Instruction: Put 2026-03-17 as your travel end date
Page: home
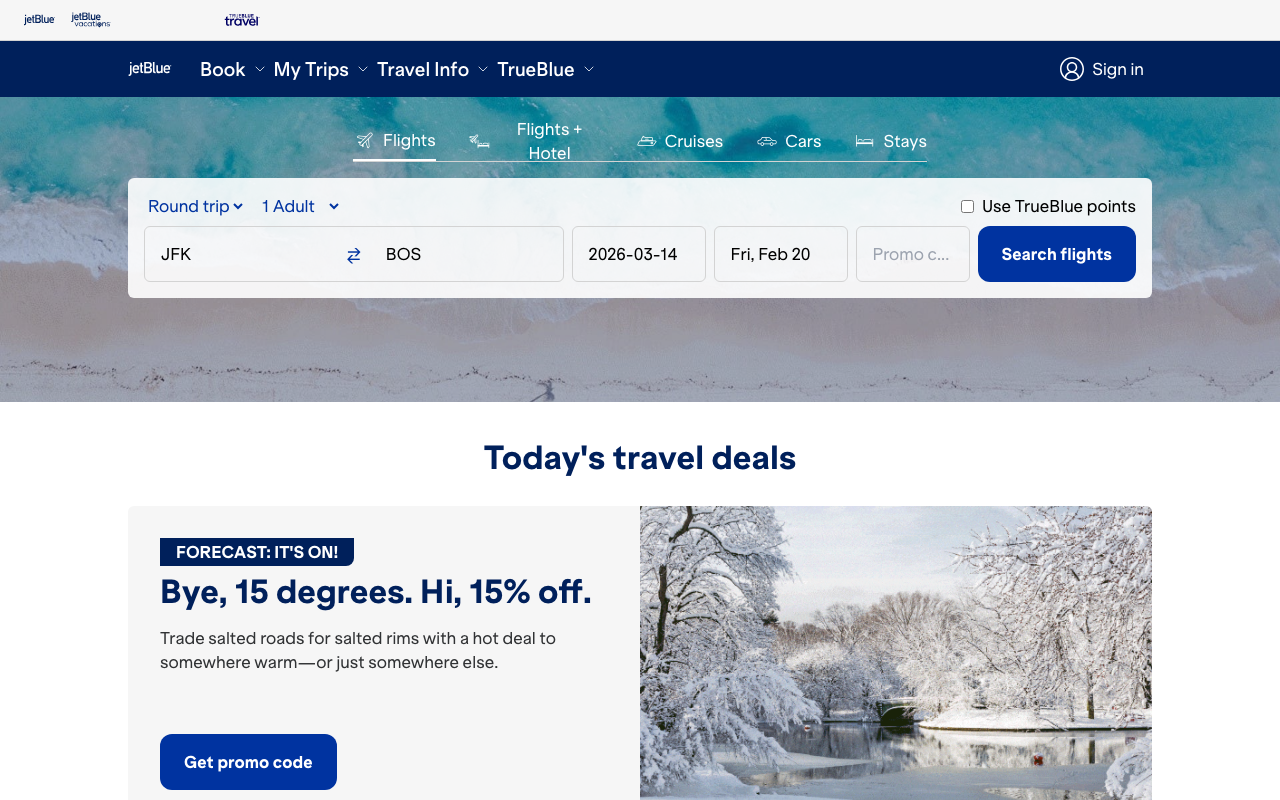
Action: type